Field crop: maize
Growth stage: 2
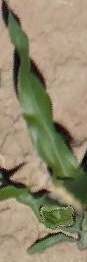
Species: maize